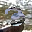
Label: 3